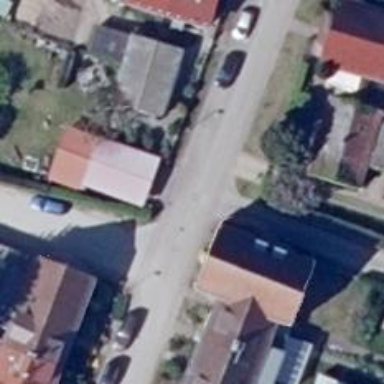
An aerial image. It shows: Smoothly paved residential road.